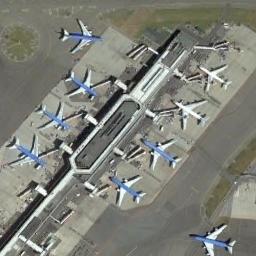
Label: airplane